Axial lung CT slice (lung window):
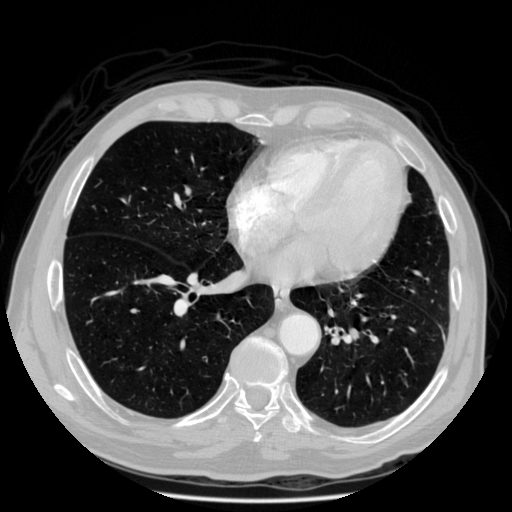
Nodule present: no